Question: I have a piece of python code.
'''
from sys import argv
script, first, second, third = argv
print "The script is called:", script
print "Your first variable is:", first
print "Your second variable is:", second
print "Your third variable is:", third
'''
I use PyScripter IDE for Python 2.7, but not sure how to pass the arguments with it, there is a Python
Interpreter window on the bottom of the IDE.

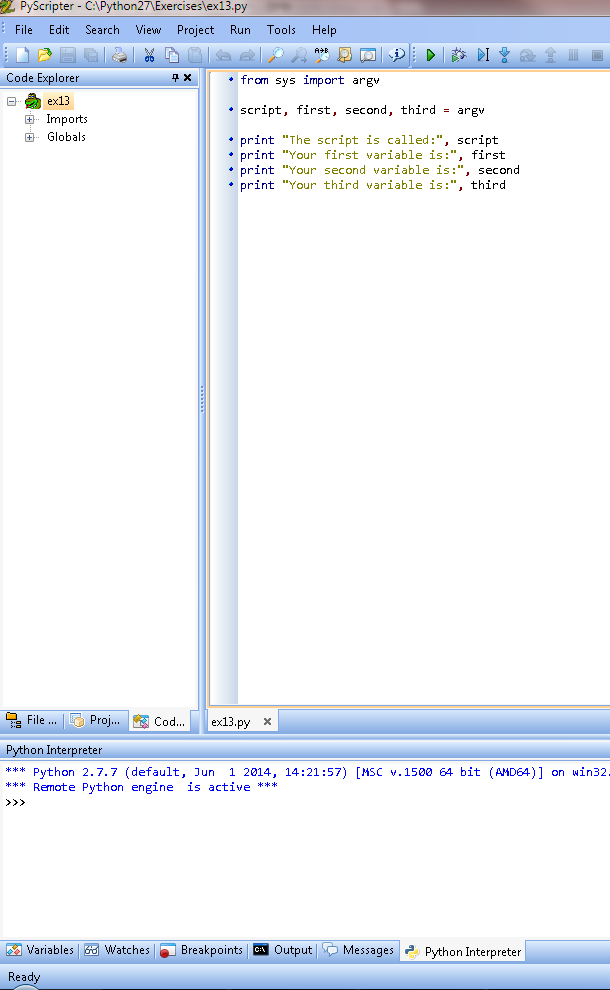
Answer: Found the solution by myself. Click Run Menu will find the command line parameters. Then clicking it to input what you want.